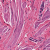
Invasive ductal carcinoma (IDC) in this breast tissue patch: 0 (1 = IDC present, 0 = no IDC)